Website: slack
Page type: stored-credit-cards
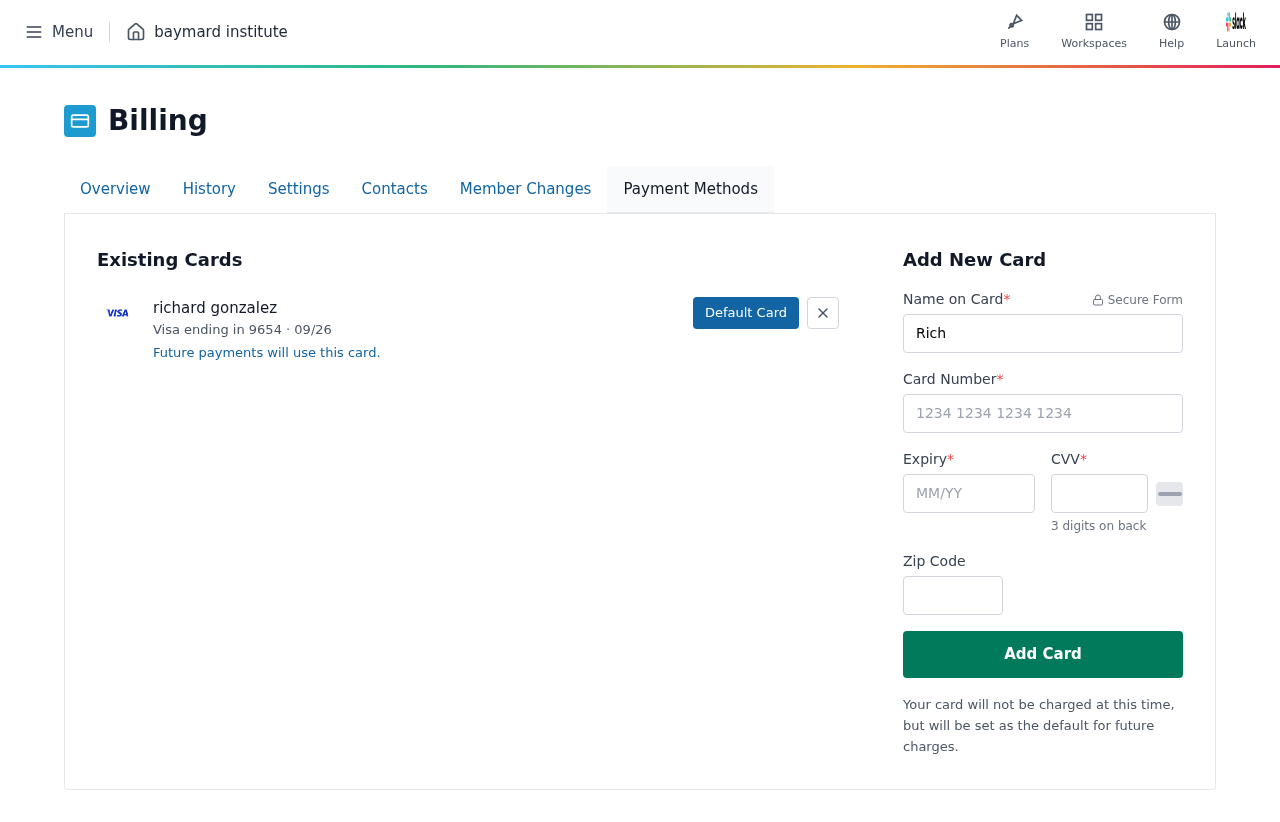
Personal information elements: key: PII_CARD_CVV
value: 816
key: PII_CARD_EXPIRY
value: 09/26
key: PII_CARD_EXPIRY_MONTH
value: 09
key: PII_CARD_EXPIRY_YEAR
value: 26
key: PII_CARD_LAST4
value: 9654
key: PII_CARD_NUMBER
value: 4560 3365 4884 9654
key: PII_CARD_TYPE
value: Visa
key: PII_FULLNAME
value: richard gonzalez
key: PII_FULLNAME
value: Richard Gonzalez
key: PII_POSTCODE
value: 84507